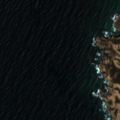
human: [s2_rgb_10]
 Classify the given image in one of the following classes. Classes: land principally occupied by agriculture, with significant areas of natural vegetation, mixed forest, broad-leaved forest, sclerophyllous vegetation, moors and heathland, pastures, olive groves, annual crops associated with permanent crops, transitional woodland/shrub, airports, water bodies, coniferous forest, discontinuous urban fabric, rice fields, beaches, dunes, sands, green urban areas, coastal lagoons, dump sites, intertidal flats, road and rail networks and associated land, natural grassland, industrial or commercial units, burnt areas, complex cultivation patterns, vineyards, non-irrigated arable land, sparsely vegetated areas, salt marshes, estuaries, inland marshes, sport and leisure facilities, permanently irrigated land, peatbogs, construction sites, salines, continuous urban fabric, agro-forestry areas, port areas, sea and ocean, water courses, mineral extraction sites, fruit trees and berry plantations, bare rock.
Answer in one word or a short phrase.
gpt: sclerophyllous vegetation, sea and ocean